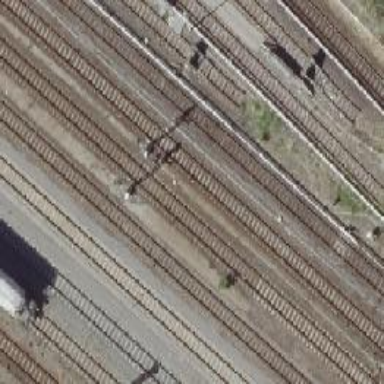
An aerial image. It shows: Railway signal.